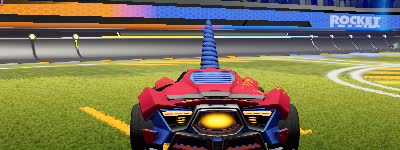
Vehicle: werewolf